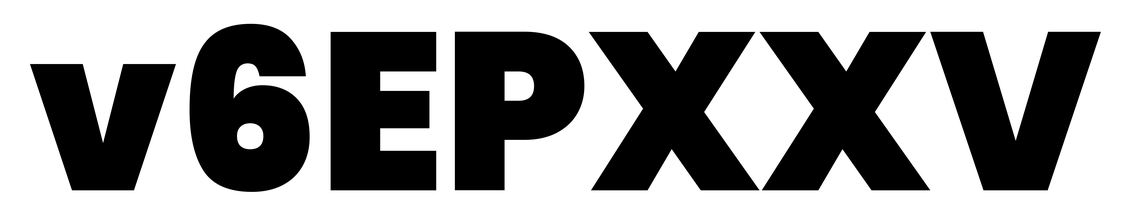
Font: Poppins-Black